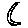
Label: moon